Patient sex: M
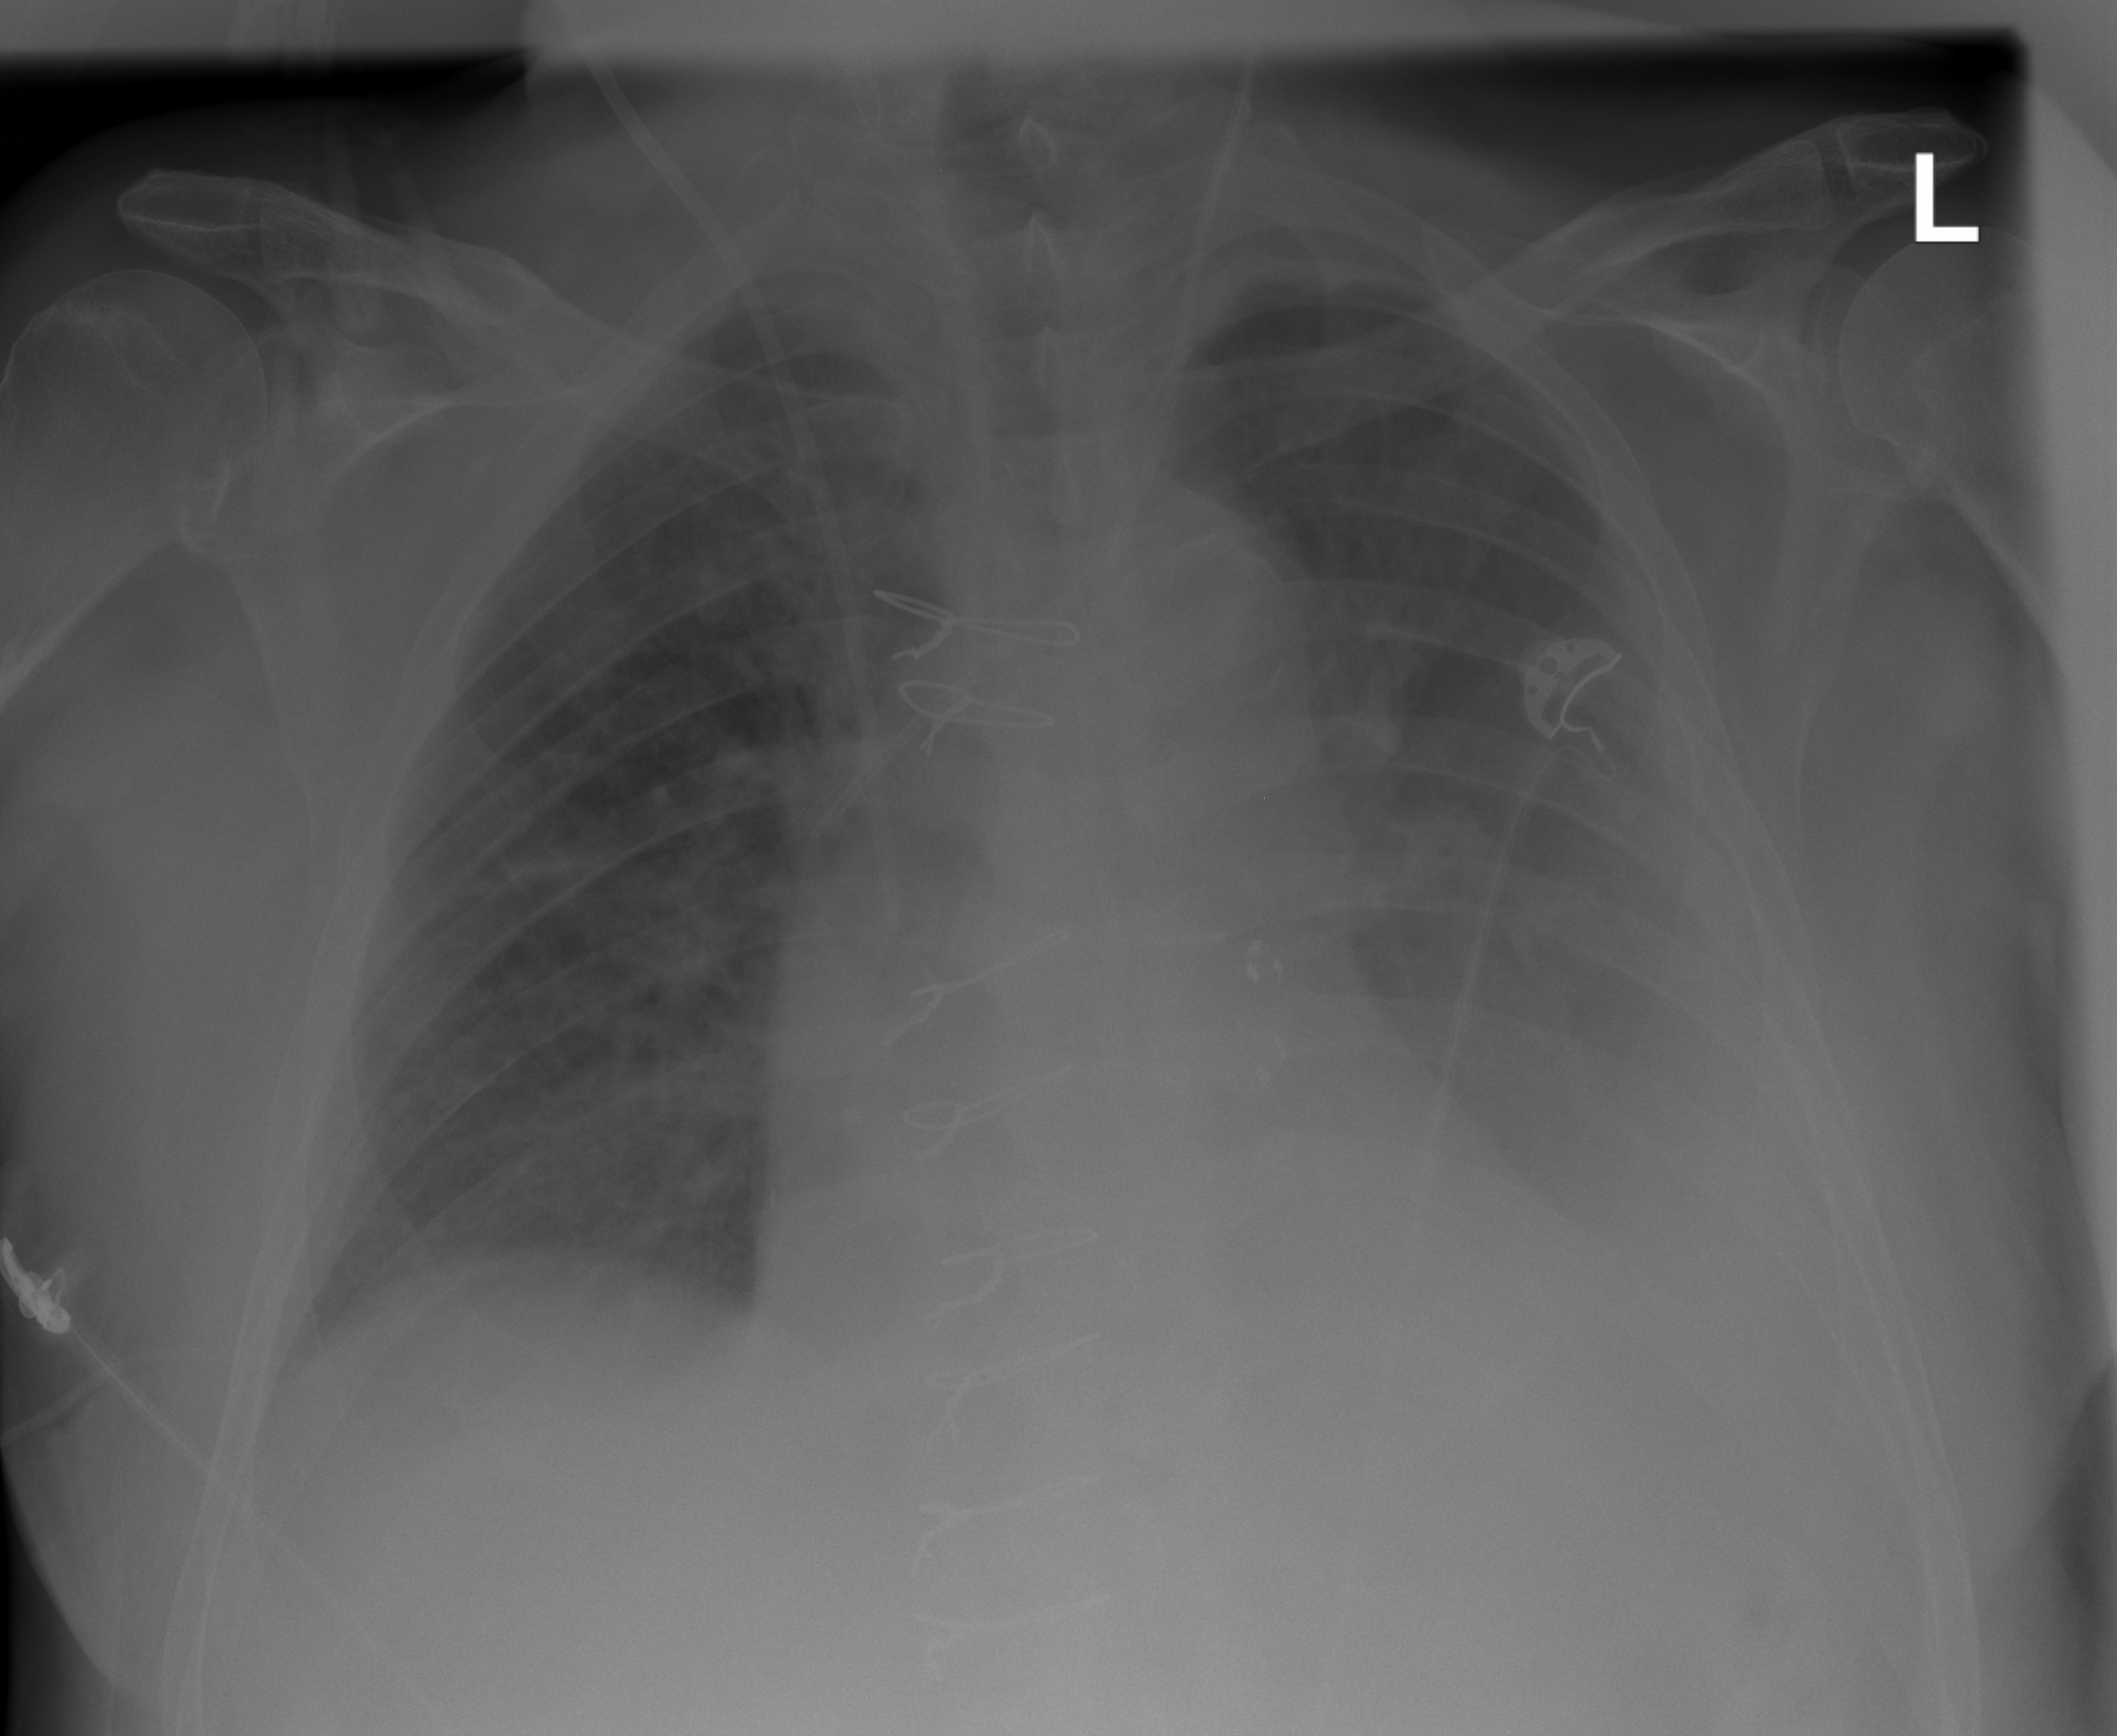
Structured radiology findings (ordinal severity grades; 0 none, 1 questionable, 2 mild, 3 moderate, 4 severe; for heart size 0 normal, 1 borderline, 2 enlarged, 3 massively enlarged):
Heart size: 2
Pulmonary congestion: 2
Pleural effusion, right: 1
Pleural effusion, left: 3
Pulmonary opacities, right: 2
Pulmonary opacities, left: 0
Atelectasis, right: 0
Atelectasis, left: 2